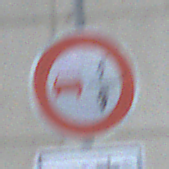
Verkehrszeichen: VerbotUeberholenEinspurigeFahrzeuge
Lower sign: LaengeEinerStrecke3
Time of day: MorningAfternoon
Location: Outdoor (Urban)
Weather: PartlyCloudy
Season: NotSpecified
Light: Natural